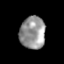
Tissue: prostate
Cell type: T cells
Senescence score: 0.1475
Nuclear area (px): 808
Mean DAPI intensity: 150.139